Interaction volume radius: 10 \u00c5
Interaction volume height: 40 \u00c5
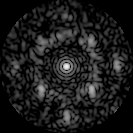
Disorder parameter: 0.5363